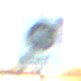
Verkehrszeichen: EndeFahrradzone
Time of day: SunriseSunset
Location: Outdoor (Nature)
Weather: Clear
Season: Winter
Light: Natural